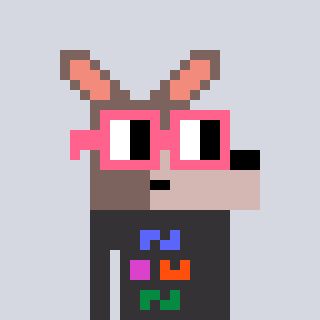
a pixel art character with square pink glasses, a kangaroo-shaped head and a grayscale-colored body on a cool background